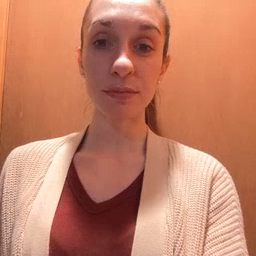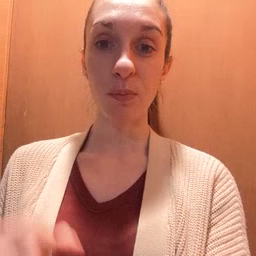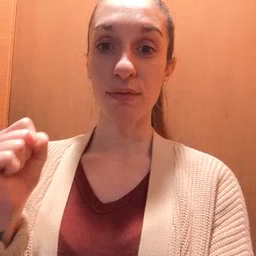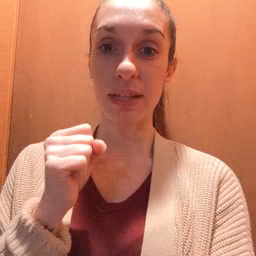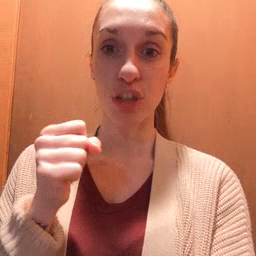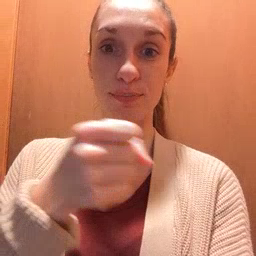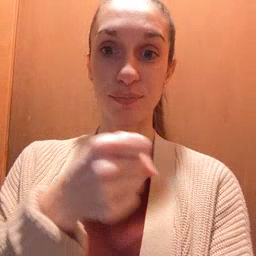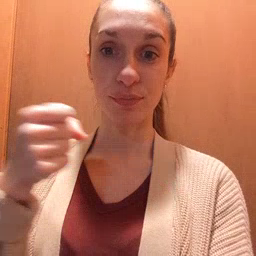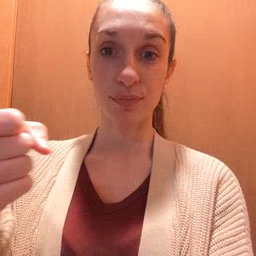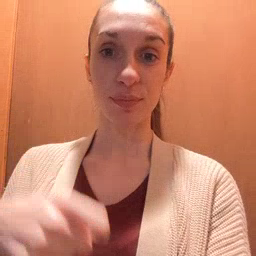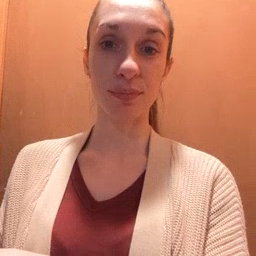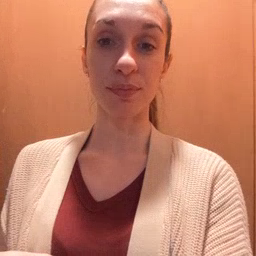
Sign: refrigerator